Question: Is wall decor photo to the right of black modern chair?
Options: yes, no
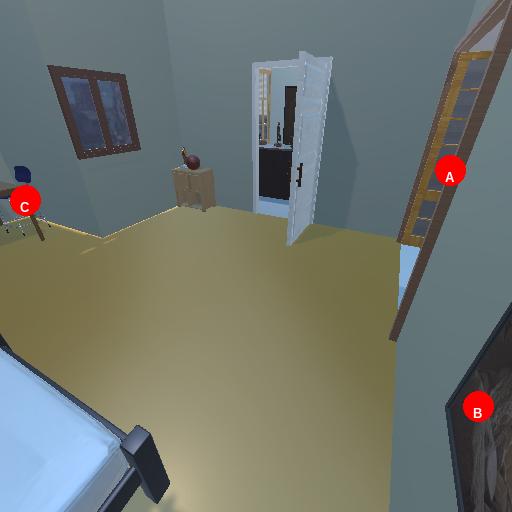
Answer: yes